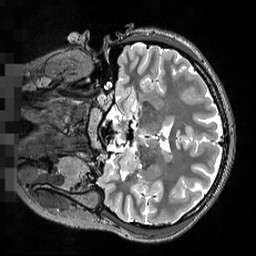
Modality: T2w
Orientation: coronal
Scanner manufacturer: siemens
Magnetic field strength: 3 T
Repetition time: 3.2 s
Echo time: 0.564 s